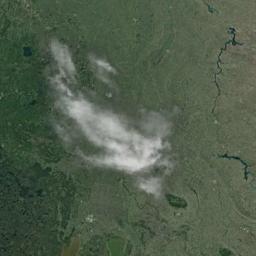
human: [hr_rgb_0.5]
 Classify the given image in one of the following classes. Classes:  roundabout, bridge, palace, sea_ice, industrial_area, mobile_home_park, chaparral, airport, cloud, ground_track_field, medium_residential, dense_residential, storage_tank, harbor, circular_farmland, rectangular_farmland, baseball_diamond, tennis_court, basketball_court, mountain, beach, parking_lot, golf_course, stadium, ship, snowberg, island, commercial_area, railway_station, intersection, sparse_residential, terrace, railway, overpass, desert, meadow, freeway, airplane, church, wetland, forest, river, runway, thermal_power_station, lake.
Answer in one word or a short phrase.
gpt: cloud